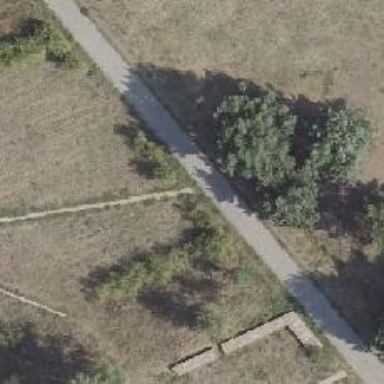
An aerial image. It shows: Footway covered with grass.